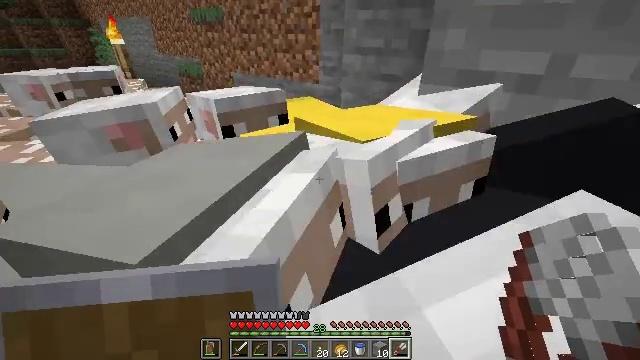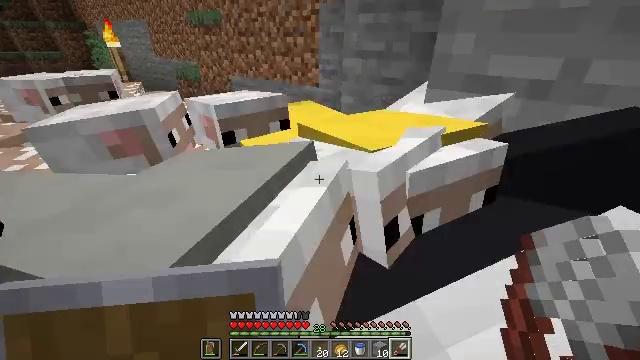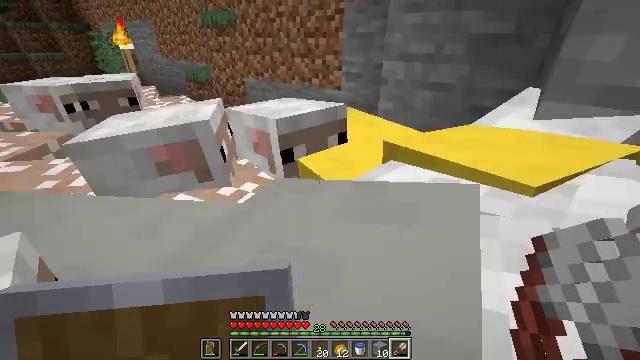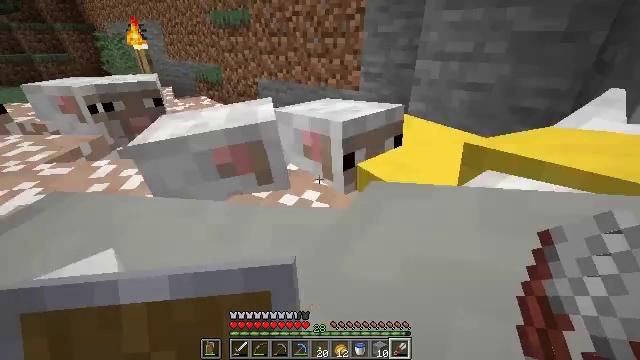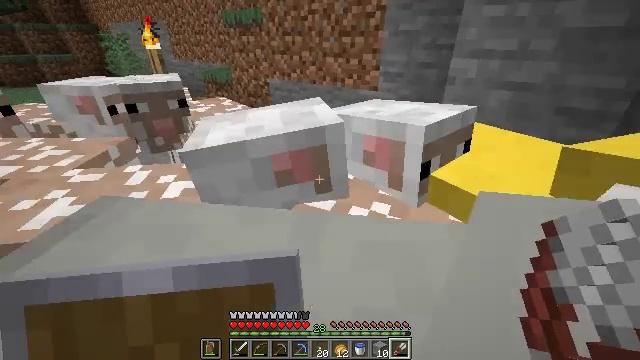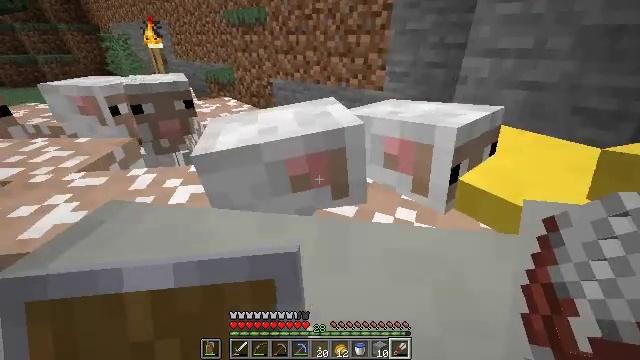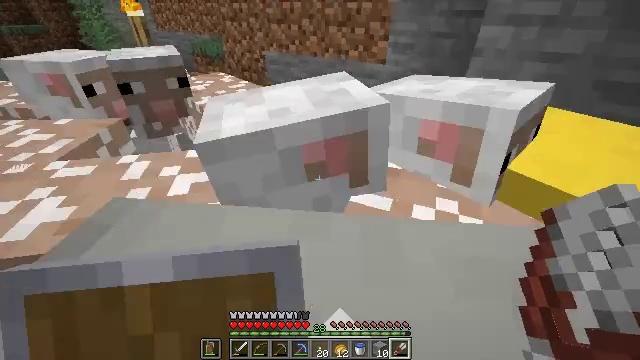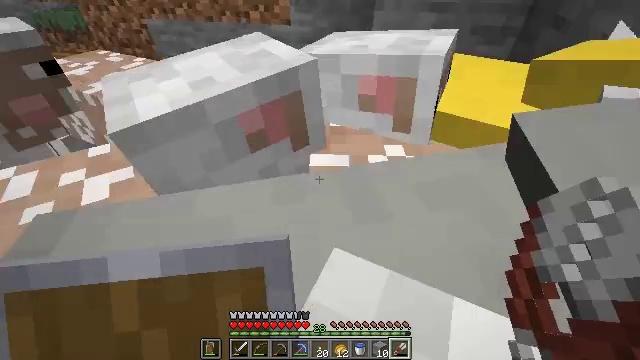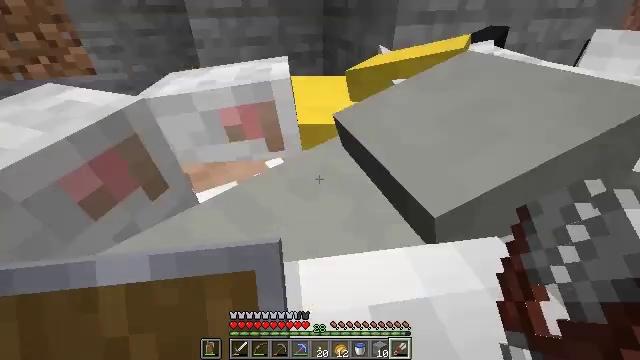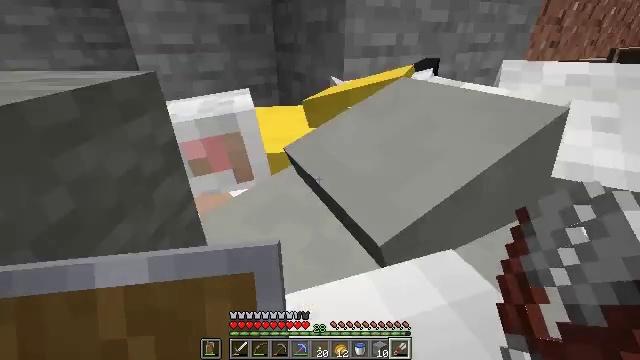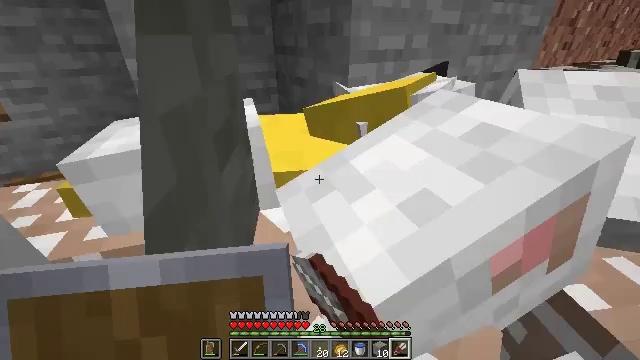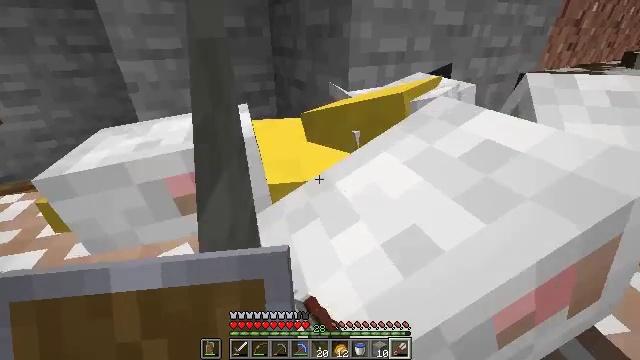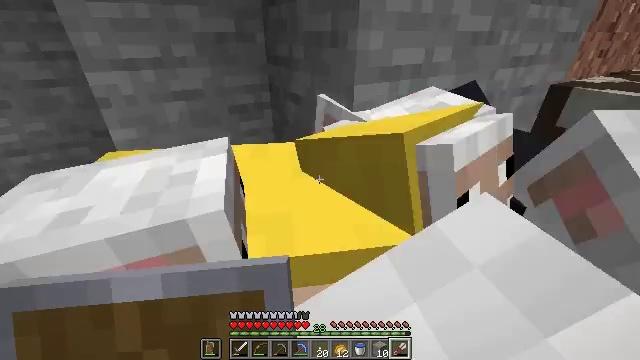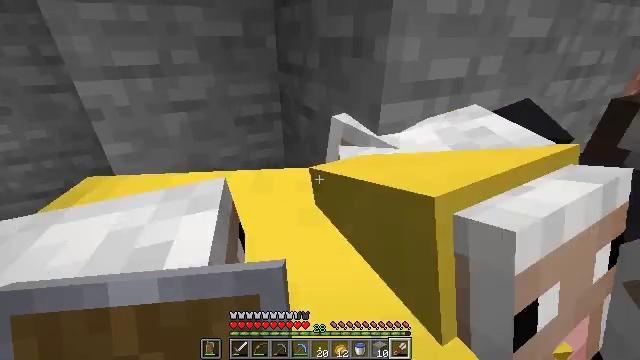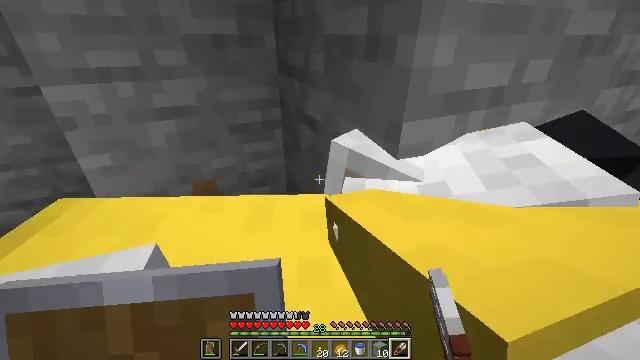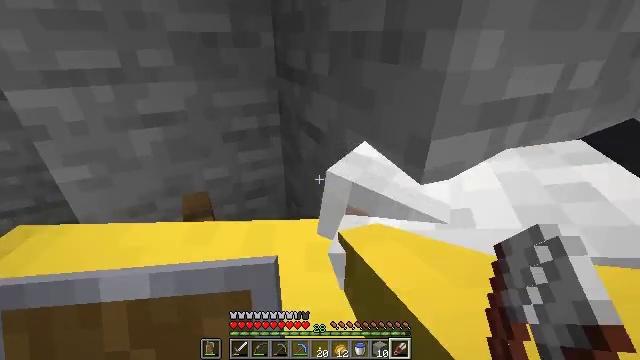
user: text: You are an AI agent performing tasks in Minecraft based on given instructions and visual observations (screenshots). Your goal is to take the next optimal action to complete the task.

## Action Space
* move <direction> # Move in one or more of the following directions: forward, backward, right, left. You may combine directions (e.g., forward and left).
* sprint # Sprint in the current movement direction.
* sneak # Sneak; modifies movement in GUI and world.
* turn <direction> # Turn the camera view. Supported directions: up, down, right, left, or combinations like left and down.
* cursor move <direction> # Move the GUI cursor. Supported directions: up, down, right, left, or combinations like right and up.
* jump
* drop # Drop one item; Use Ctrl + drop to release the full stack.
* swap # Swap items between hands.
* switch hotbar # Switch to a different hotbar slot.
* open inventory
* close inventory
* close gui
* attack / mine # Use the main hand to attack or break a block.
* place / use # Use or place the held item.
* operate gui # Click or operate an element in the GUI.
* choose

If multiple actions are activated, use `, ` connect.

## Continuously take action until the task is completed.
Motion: motion action
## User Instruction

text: Break the mature wheat plants.
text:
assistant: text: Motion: move forward and move left, use / place
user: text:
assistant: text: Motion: move forward and move left, use / place
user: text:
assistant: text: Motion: move forward
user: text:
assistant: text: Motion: move forward, use / place
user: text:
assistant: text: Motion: move forward, use / place
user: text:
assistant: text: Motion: turn right and down
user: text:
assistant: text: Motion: turn right and down, use / place
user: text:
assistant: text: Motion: turn right and up
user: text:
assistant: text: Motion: turn right and up, use / place
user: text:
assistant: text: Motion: move forward, use / place
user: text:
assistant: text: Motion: move forward, use / place
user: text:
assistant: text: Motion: move forward
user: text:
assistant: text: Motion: move forward, turn left
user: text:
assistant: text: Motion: move forward, turn left, use / place
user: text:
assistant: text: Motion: move forward and move left, use / place
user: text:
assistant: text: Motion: move forward and move left, use / place
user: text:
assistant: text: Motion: turn down, use / place
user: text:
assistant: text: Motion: turn right and down, use / place
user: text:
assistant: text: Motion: turn right and down, use / place
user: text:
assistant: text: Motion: move back, turn right and down, use / place
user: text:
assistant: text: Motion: move back, turn right and up, use / place
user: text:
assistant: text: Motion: move back, turn right and up, use / place
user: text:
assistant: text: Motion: move back, turn up, use / place
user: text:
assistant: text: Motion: turn right and up
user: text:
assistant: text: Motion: use / place
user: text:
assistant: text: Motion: turn right, use / place
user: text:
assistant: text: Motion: turn right and up, use / place
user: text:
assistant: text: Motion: use / place
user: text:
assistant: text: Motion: use / place
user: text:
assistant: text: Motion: use / place